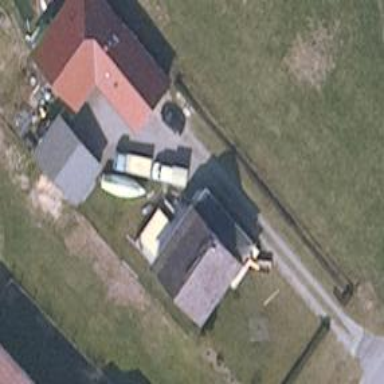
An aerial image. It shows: Driveway.